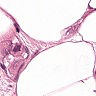
Metastatic tissue present: yes